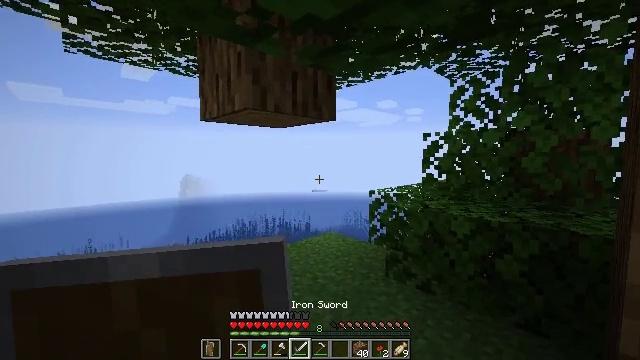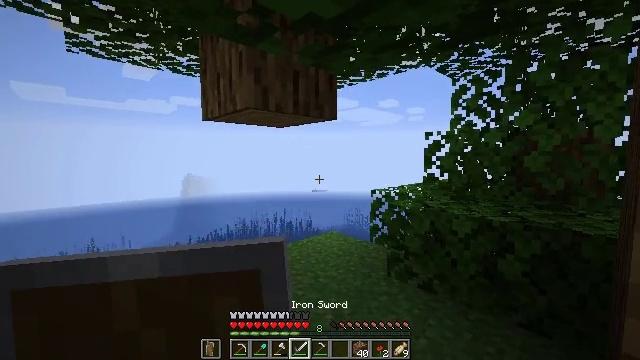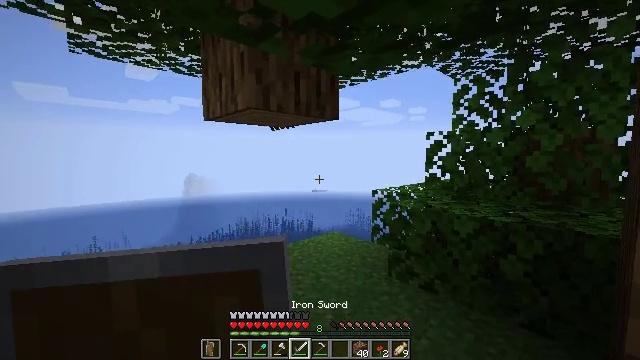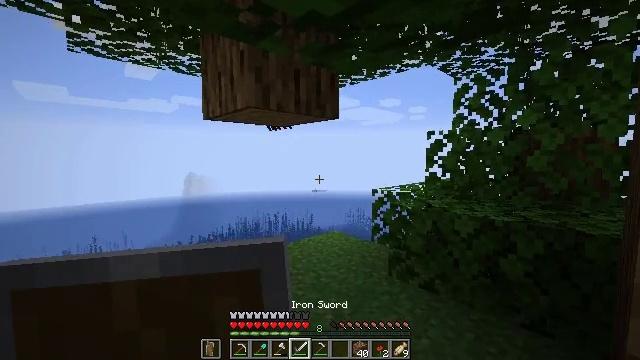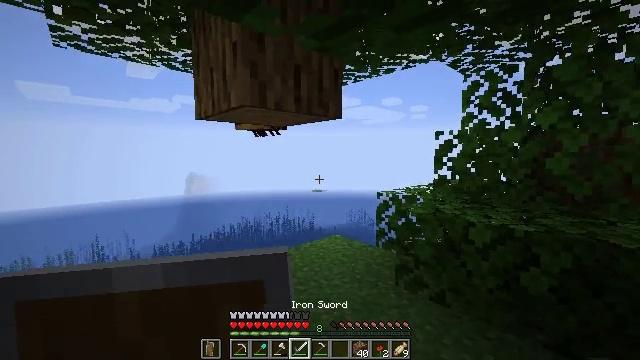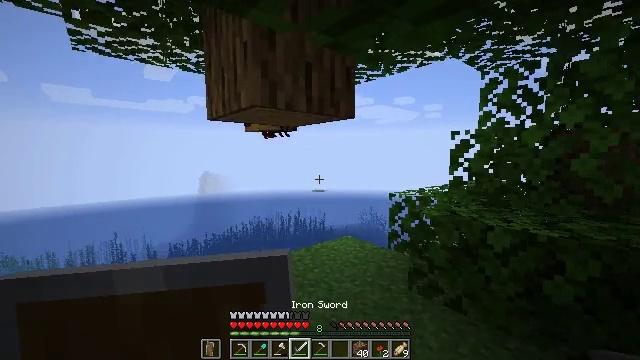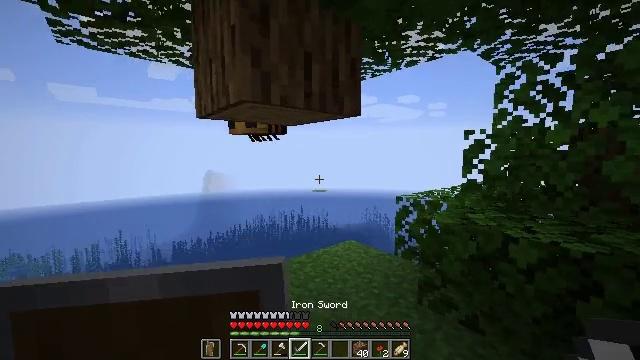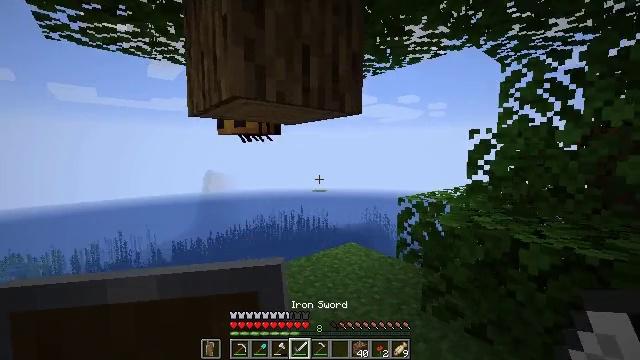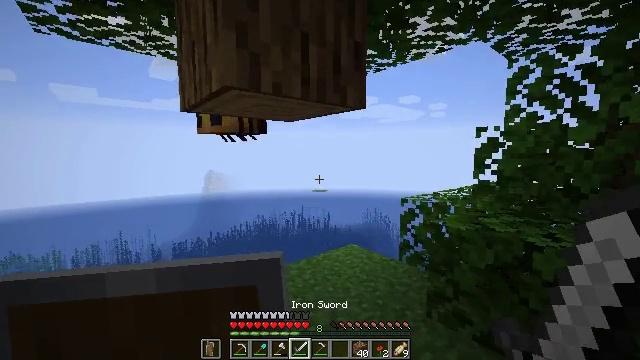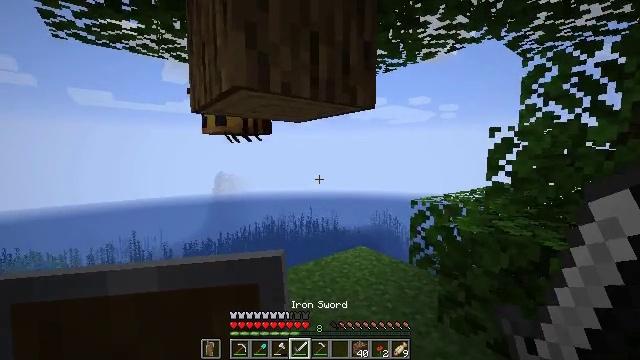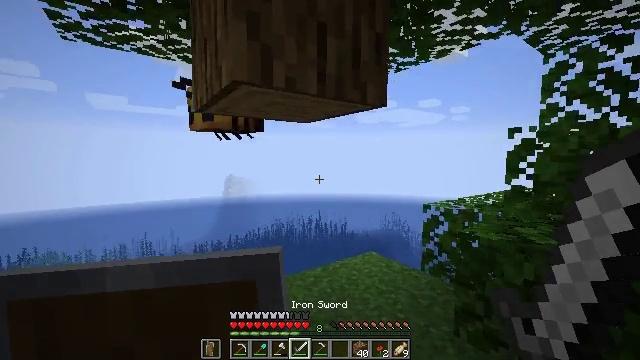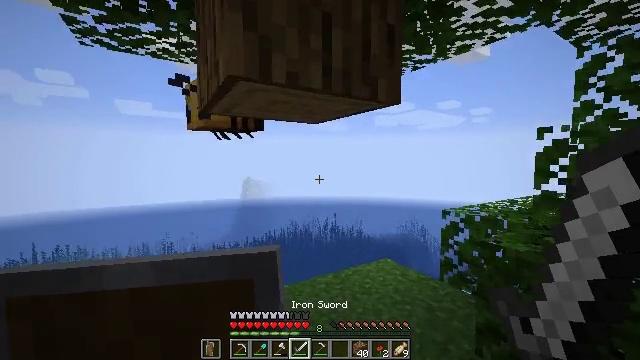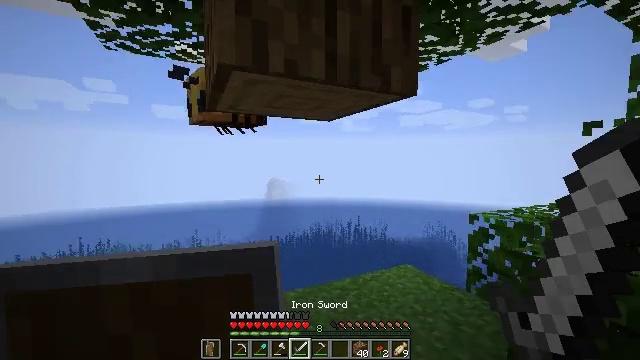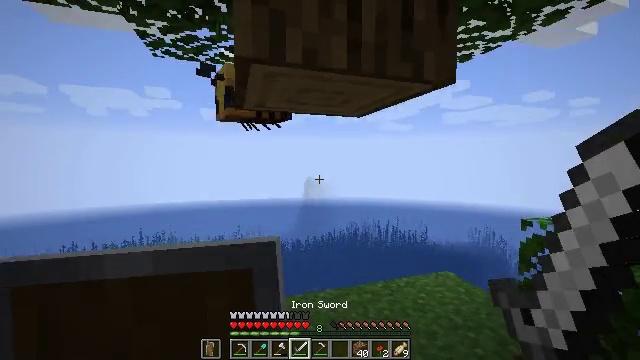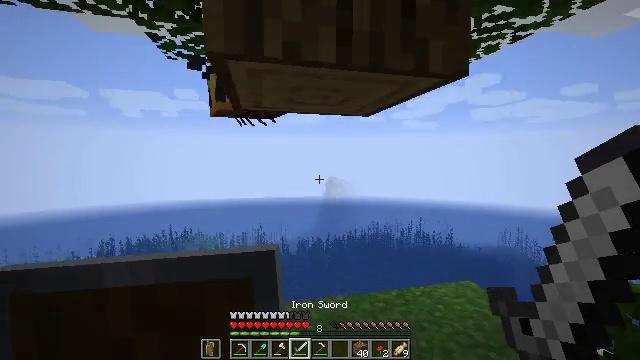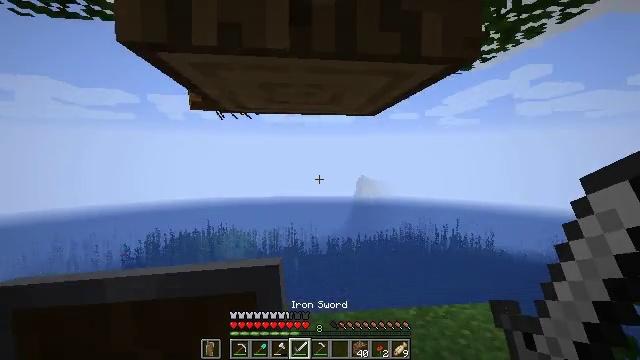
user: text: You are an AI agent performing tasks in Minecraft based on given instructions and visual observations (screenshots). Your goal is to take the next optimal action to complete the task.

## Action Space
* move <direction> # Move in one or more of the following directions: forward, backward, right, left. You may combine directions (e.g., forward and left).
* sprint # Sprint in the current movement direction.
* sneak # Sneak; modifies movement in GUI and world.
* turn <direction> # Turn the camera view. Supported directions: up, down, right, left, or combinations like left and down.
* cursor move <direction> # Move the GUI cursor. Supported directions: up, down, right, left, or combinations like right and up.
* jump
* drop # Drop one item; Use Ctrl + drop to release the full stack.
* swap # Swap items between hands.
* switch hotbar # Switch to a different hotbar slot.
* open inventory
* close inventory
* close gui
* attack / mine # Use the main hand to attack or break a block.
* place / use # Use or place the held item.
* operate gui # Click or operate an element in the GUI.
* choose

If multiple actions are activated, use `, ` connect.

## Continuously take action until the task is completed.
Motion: motion action
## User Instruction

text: Trim the tree by mining oak leaves.
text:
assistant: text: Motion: no_op
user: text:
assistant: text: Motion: no_op
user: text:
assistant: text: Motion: move forward
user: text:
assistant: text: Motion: move forward
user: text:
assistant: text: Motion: move forward, turn left
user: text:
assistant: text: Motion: move forward
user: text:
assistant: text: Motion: no_op
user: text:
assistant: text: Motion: no_op
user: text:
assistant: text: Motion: turn left
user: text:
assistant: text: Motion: move forward, turn left
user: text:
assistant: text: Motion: move forward and move right, turn left
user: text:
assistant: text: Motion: move forward and move right, turn left
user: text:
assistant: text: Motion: move forward and move right, turn left
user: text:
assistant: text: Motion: move forward and move right, turn left
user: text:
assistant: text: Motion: move forward and move right, turn left
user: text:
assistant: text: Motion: move forward and move right, turn left
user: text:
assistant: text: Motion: move forward and move right, turn left
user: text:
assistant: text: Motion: move forward and move right, turn left
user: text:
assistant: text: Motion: move forward and move right, turn left
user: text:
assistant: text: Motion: move right, turn left
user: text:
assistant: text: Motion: move right, turn left
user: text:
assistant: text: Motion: move right, turn left and up
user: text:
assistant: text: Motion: turn left and up
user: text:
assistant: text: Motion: turn left and up
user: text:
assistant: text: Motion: move right, turn left and up
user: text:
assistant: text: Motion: move right
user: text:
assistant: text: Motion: move right
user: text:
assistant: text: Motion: move right
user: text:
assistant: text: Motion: no_op
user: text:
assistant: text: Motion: no_op